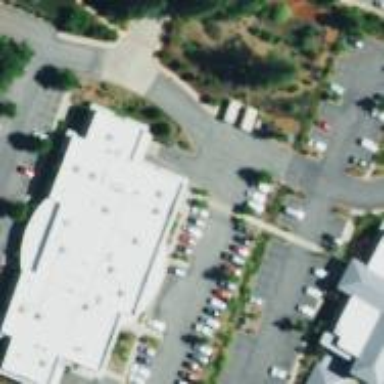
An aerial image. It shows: White commercial building with flat roof.